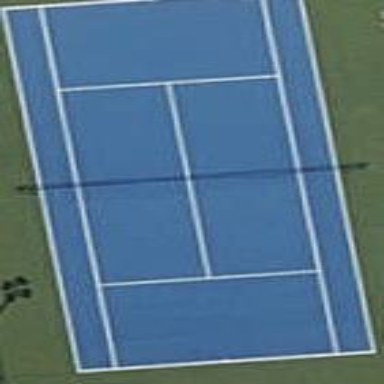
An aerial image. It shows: Tennis court in leisure pitch.